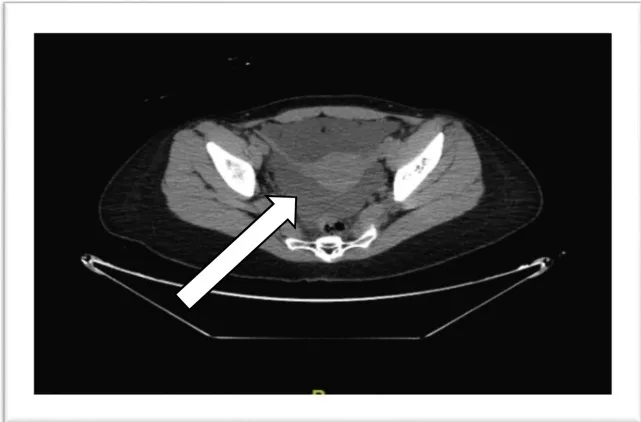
B: CT pelvis showing simple fluid density (urine) surrounding the uterus.
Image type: radiology (ct)